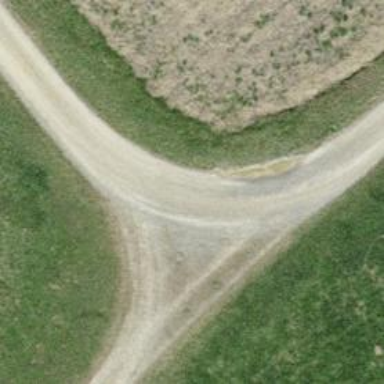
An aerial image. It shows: Track road with grade3 tracktype.